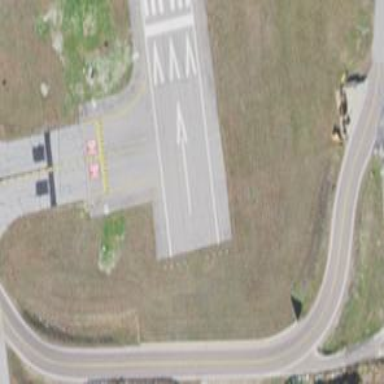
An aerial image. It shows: Asphalt runway with displaced threshold at airport.